Brain MRI, t2w sequence, axial 2D slice.
Patient: age 42, sex F, weight 78 kg, height 1.78 m
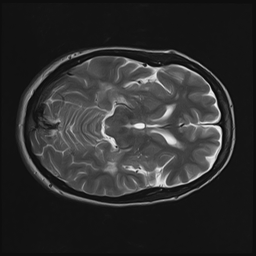